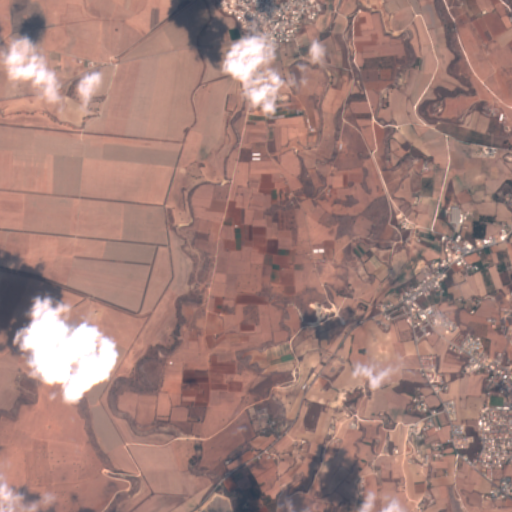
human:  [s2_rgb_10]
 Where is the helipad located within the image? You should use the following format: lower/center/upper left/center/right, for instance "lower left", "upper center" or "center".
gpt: The helipad is located in the lower center of the image.
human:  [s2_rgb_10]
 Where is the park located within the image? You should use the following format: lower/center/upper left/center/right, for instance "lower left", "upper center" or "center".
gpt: The park is located in the lower right of the image.
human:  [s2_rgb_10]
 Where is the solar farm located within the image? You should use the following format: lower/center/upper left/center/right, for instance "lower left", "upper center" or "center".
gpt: The solar farm is located in the lower center of the image.
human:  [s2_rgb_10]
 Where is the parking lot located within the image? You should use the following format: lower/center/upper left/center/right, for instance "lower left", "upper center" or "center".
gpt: There is no parking lot in the image.